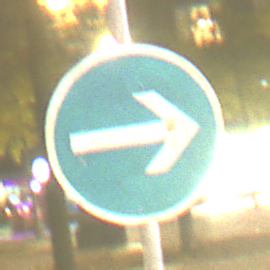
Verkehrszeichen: VorgeschriebeneFahrtrichtungHierRechts
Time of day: Night
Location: Outdoor (Urban)
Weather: Clear
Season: NotSpecified
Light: Artificial